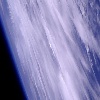
Label: cloud